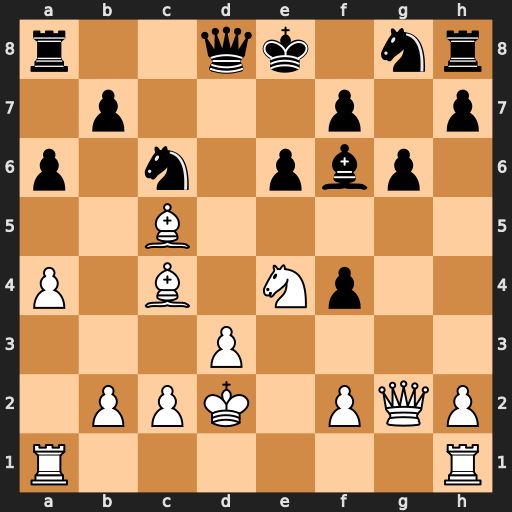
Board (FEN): r2qk1nr/1p3p1p/p1n1pbp1/2B5/P1B1Np2/3P4/1PPK1PQP/R6R
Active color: w
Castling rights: kq
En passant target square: -
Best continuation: Nd6+ Qxd6 Bxd6